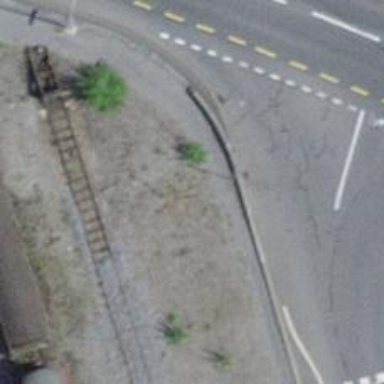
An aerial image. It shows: Railway buffer stop.